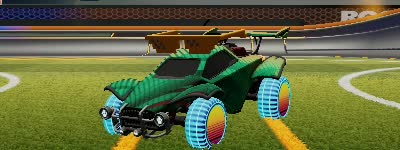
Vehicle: octane